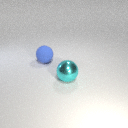
large blue rubber sphere to the left of large cyan metal sphere